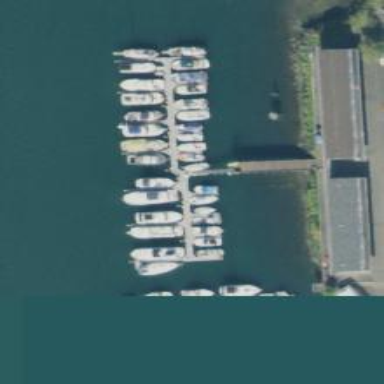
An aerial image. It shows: Pier located along footway.